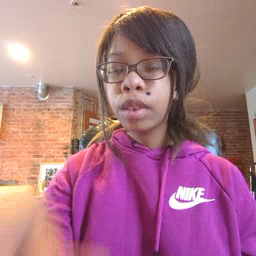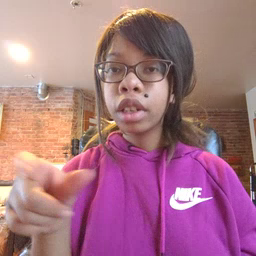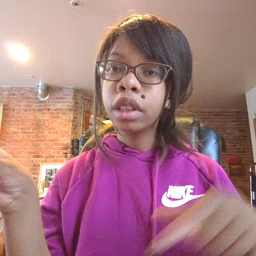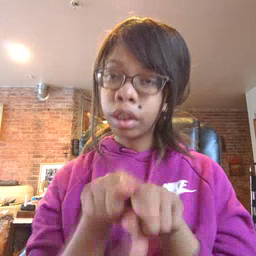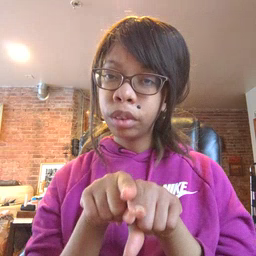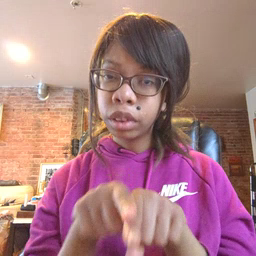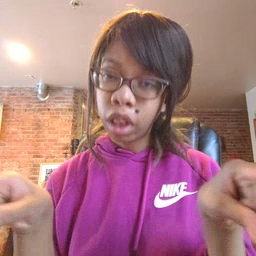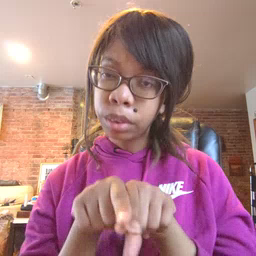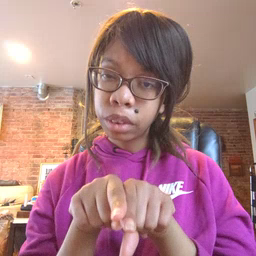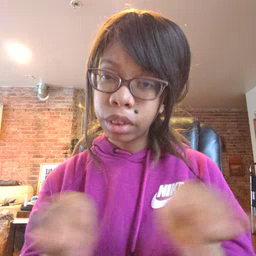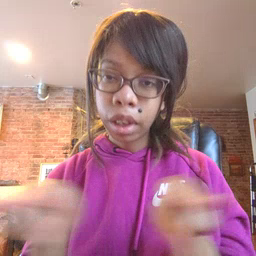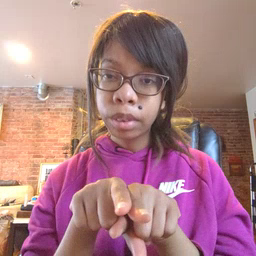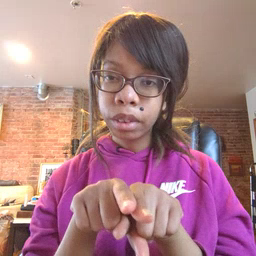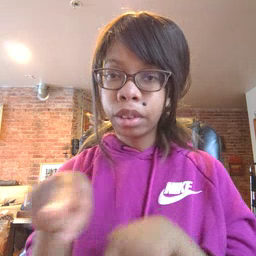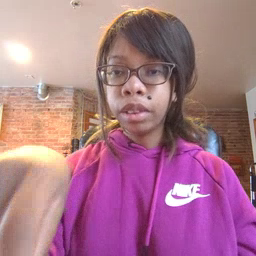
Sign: same